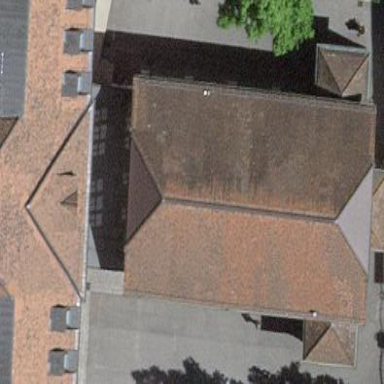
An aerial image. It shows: School building.